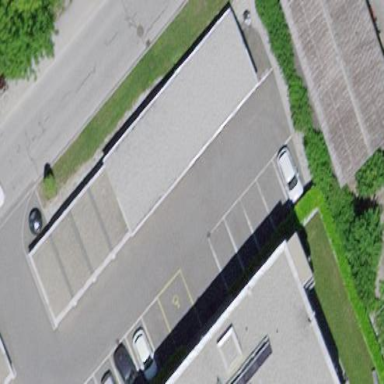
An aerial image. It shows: Garage building.